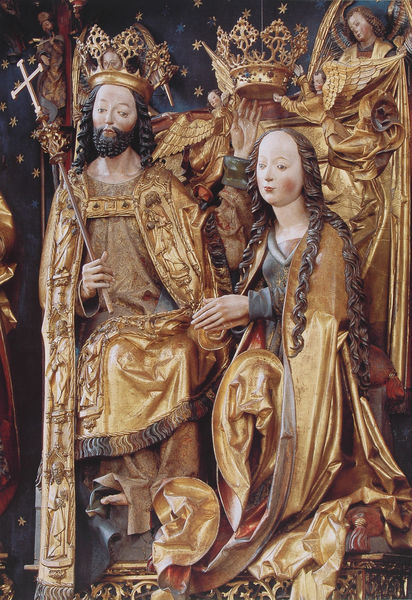
Titel: Hochaltar, Mittelschrein, Maria, von Christus gekrönt
Künstler: Nürnberger Bildschnitzer aus dem Umkreis des Veit Stoß
Standort: Schwabach
Institution: Stadtpfarrkirche St. Johannes d.T. und St. Martin
Schlagwörter: blau, flügel, gott, hand, himmel, kopf, mann, umhang, ausschnitt, braun, bunt, frau, grau, haar, holz, kleid, mund, nacht, nase, schmuck, stirn, rot, ornament, bart, jung, augen, barock, falten, gesicht, inkarnat, sockel, vollbart, hände, kirche, figur, fransen, gewand, gold, haare, mantel, reich, stoff, gewänder, paar, gotik, kinn, krone, lippen, locken, rosa, rouge, zart, oval, engel, putto, skulptur, farbig, wangen, stab, figuren, kaiser, könig, thron, zopf, detail, faltenwurf, bemalt, foto, vergoldet, kreuz, sterne, herrscher, gebet, altar, hochaltar, schnitzerei, fragment, skulpturen, plastiken, statuen, christus, jesus, christlich, mittelalter, knieen, krönung, königin, gefasst, heilig, putten, gothik, maria, madonna, anbetung, putti, fassung, schließe, geschnitzt, schnitzwerk, joseph, insignien, zepter, kronen, figut, spätgotik, dreifaltigkeit, marienkrönung, retabel, schnitzaltar, kreuzstab, gottvater, veit stoss, gelockt, konigin, krönng, sternengrund, vortragekreuz, wnagen, altarfiguren, mariä krönung, figuen, blattgolg